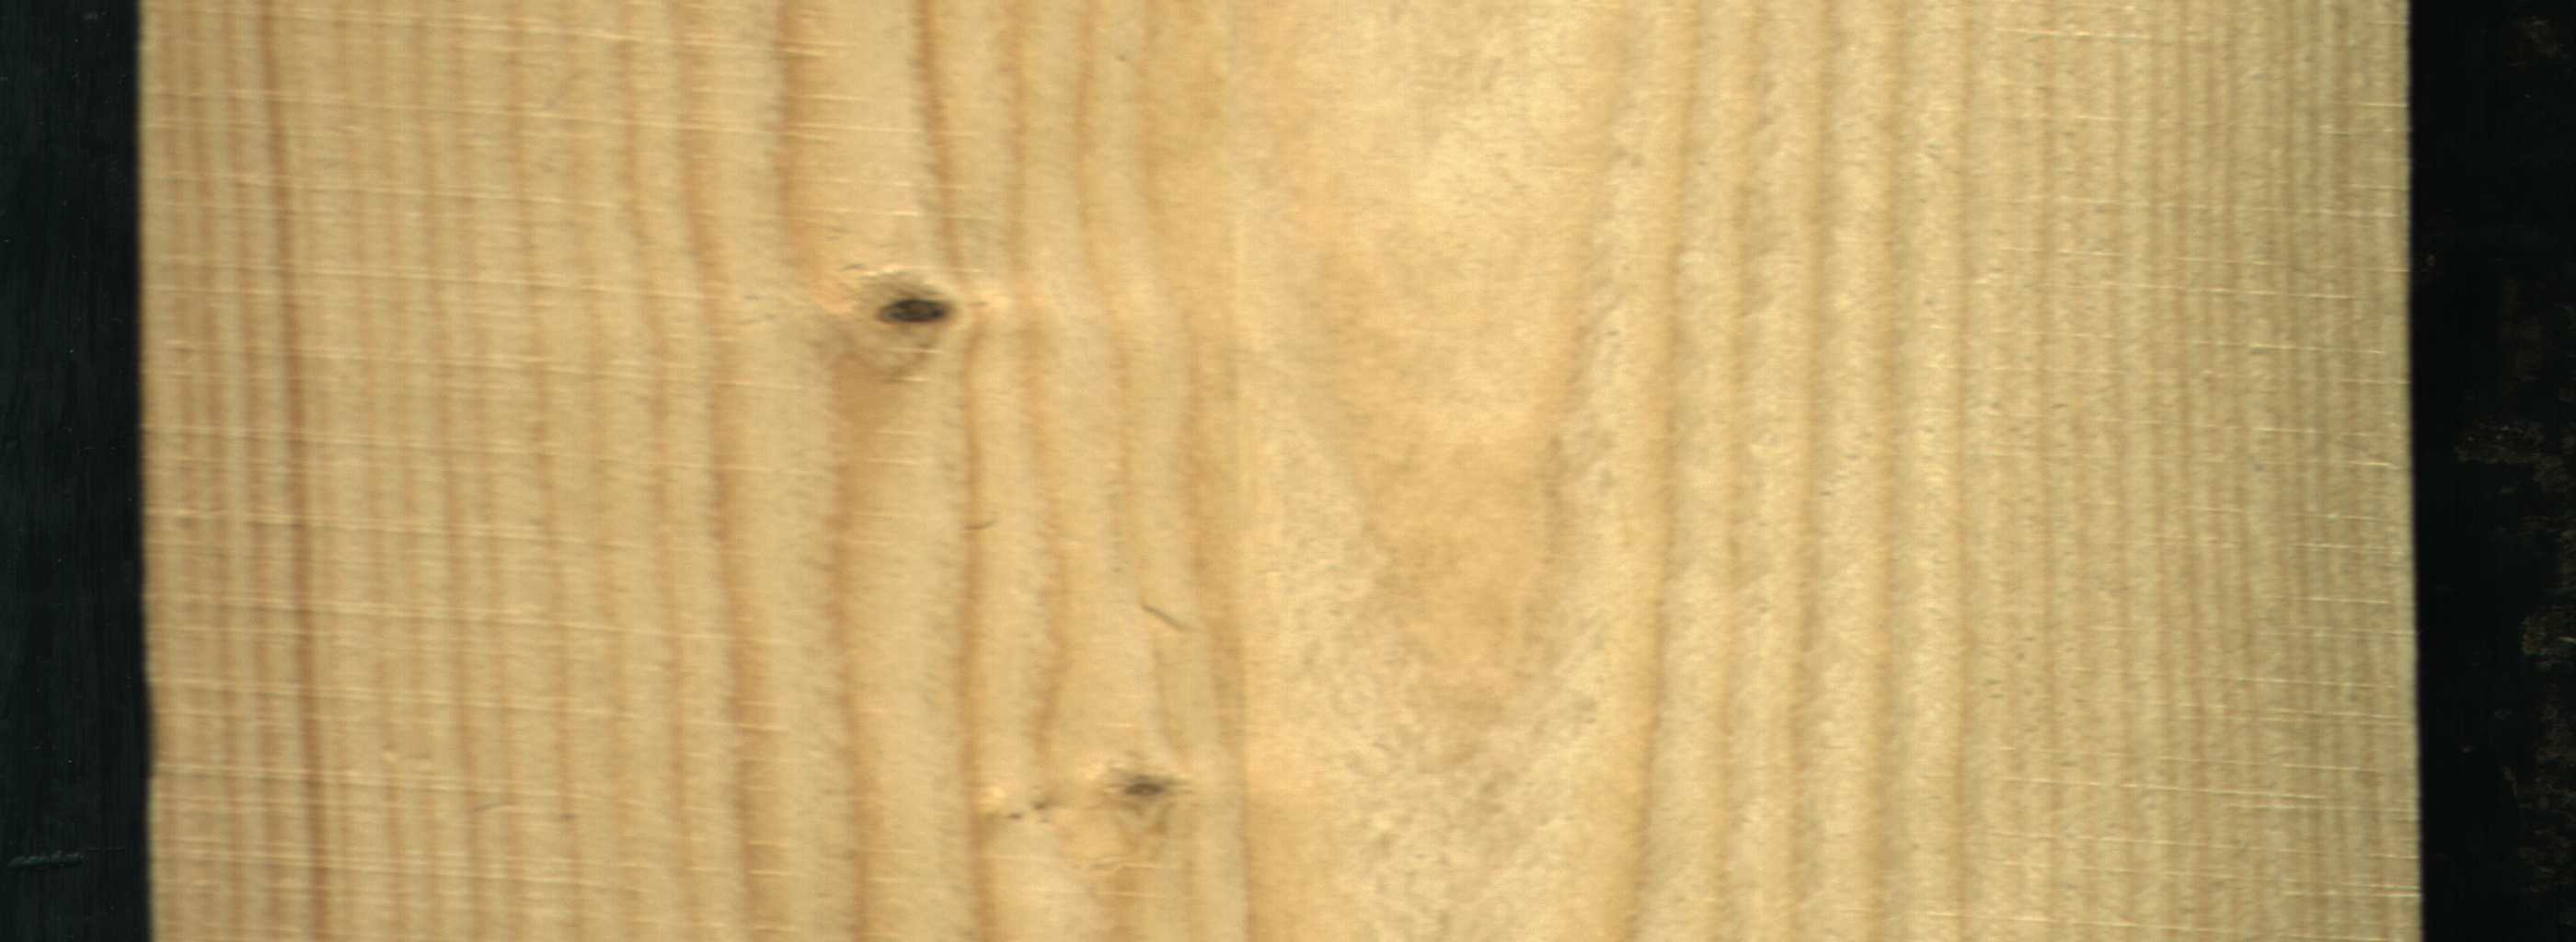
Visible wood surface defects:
Live_Knot
Live_Knot